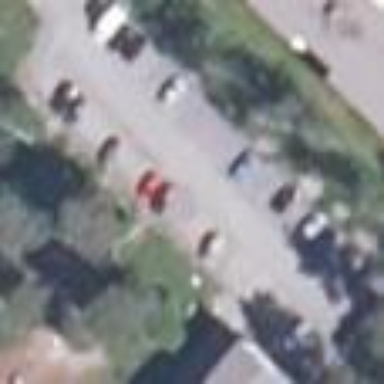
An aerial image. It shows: Parking area with surface.